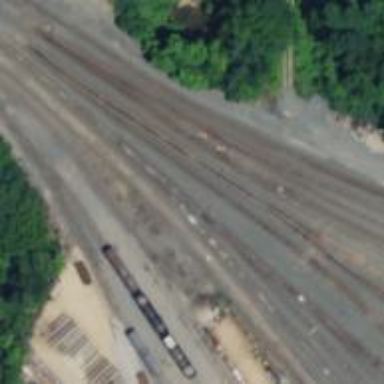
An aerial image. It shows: Railway yard.